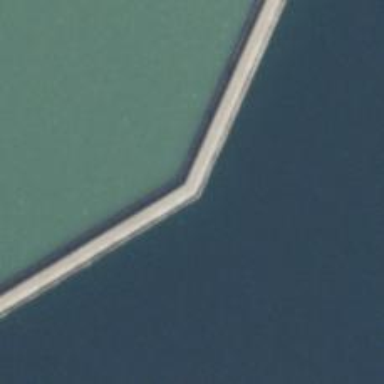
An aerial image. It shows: Breakwater structure.